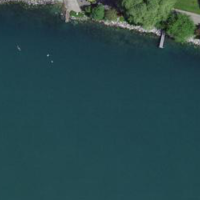
EUNIS habitat code: 14
Species observed at this site:
Phalacrocorax carbo
Cygnus olor